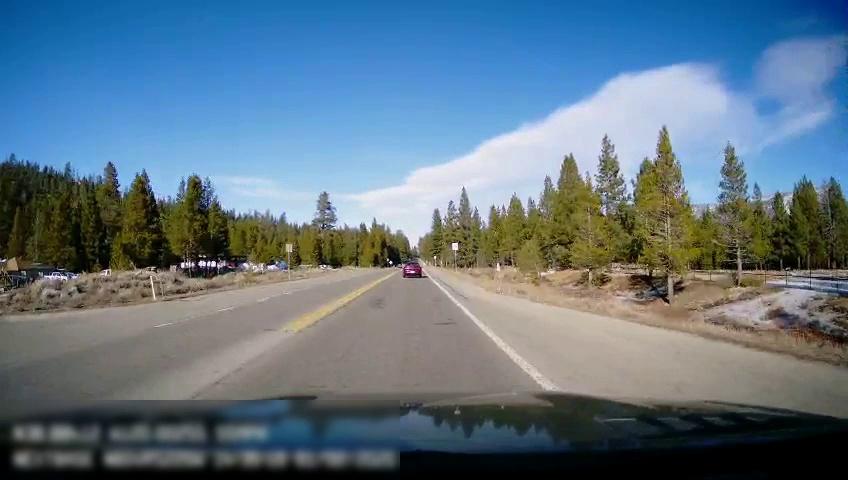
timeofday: Day
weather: Sunny
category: Drivable Space
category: Vehicles | Car
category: Lanes | Current Lane
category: Lanes | Current Lane
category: Lanes | Opposite Lane